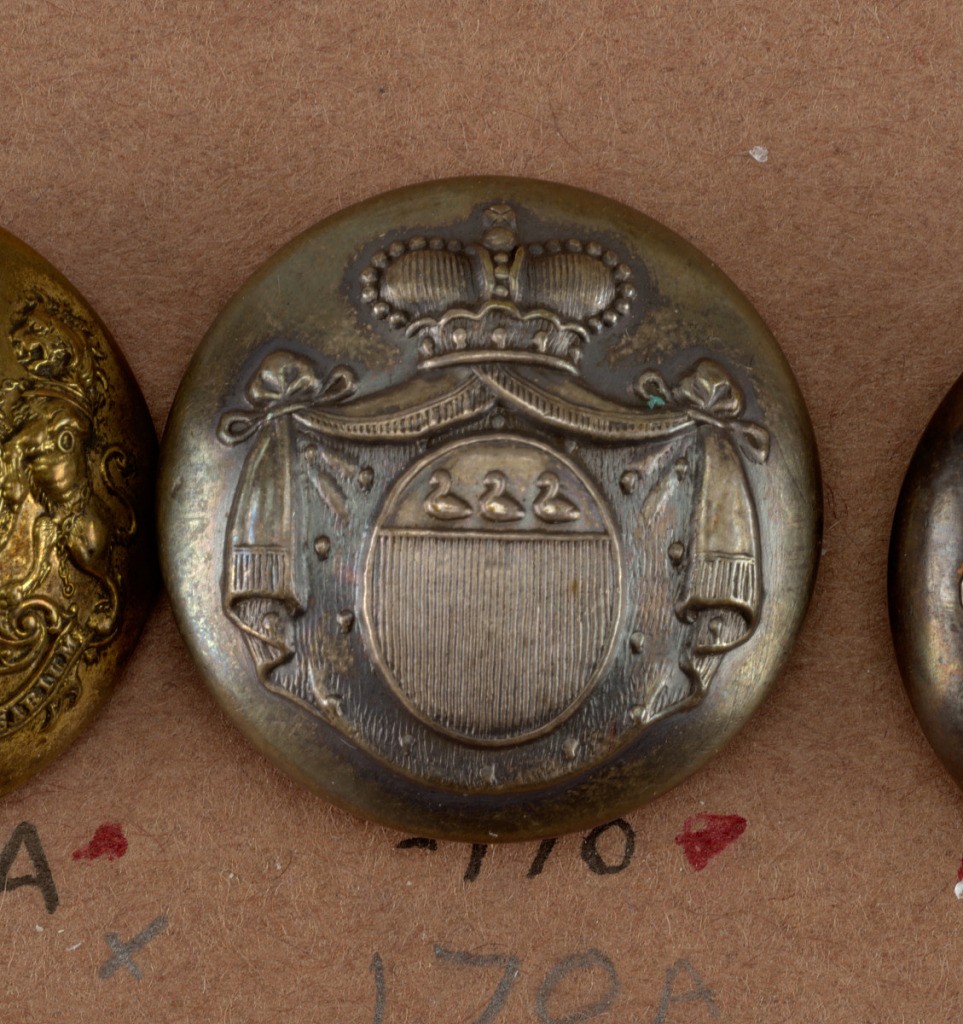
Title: Button
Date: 19th century
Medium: Brass, silver plated
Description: Convex button showing ornament of oval shield with three birds above perpendicular reed, with mantling (ermine?) and drapery held by a crown. On reverse:  "Brevete Bruelles HA". Brass back and shank.

On card i80